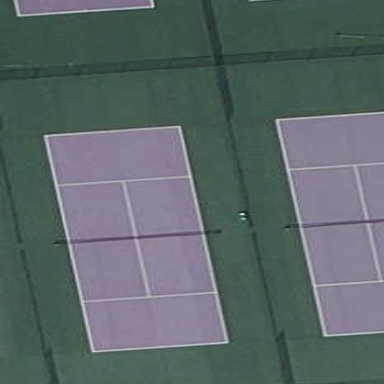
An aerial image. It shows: Tennis court in leisure pitch.